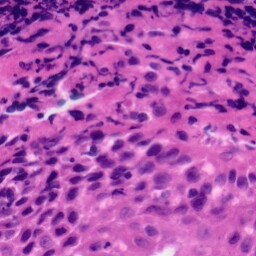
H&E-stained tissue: Tonsil